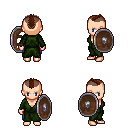
a pixel art fantasy rpg character, female body template, human, light skin, green robe, magenta pants, brown short mohawk hairstyle, shield, four views (front, back, left, right), 2x2 character sprite sheet, small pixel art, hard edges, no anti-aliasing